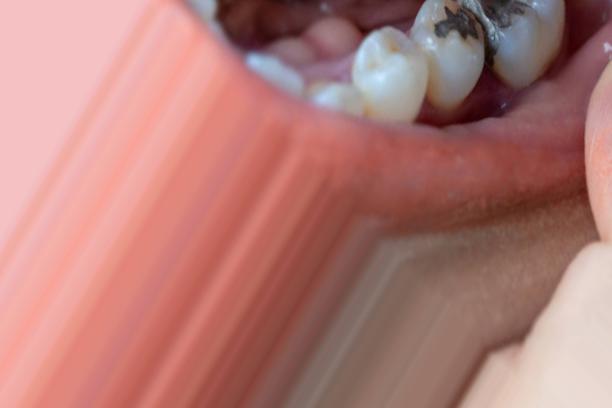
Condition: Caries